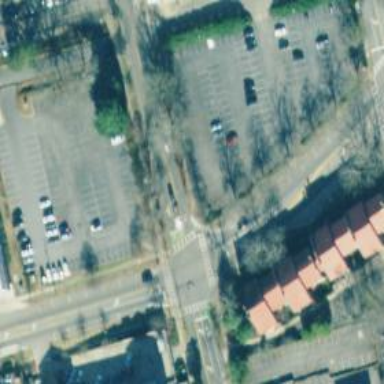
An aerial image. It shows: Tertiary road with separate sidewalk.